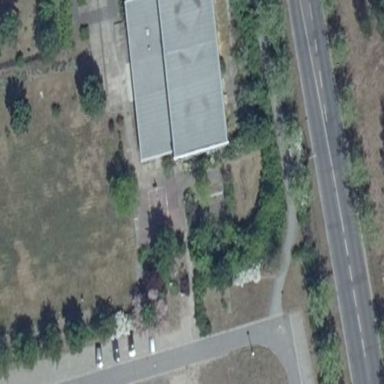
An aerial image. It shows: Building with sports hall used for leisure activities.